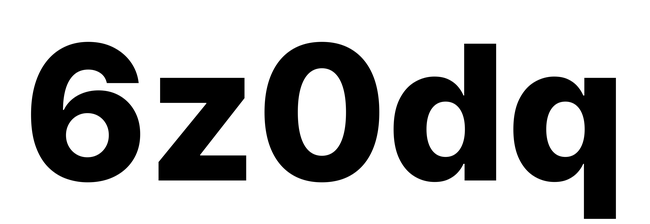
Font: Inter_ExtraBold